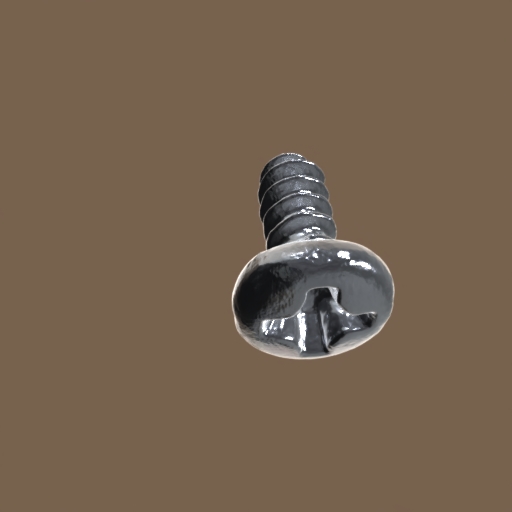
Label: screw